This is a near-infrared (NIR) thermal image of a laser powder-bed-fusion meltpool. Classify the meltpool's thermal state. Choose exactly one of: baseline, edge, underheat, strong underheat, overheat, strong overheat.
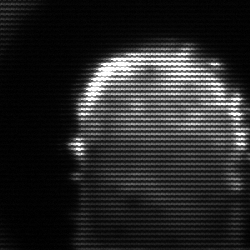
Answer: baseline